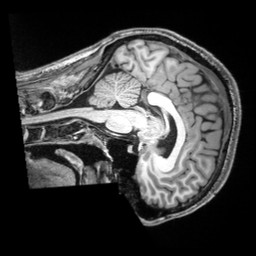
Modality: T1w
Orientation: sagittal
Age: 30
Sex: male
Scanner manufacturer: siemens
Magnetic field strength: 3 T
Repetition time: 2.5 s
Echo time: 0.00343 s